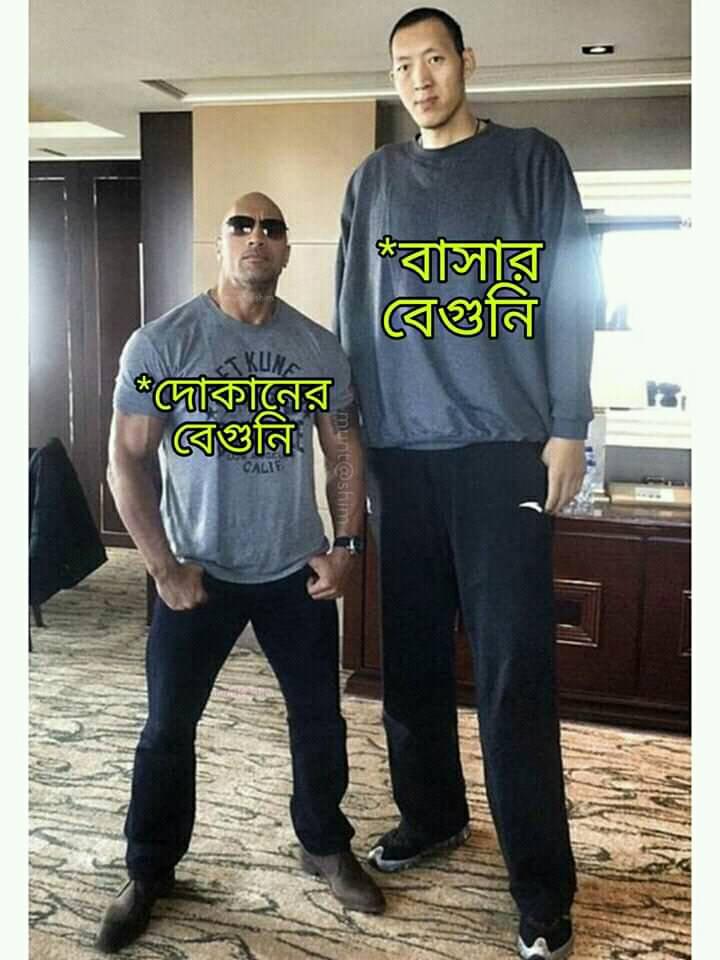
Caption: *দোকানের বেগুনি       *বাসার বেগুনি
Label: non-hate